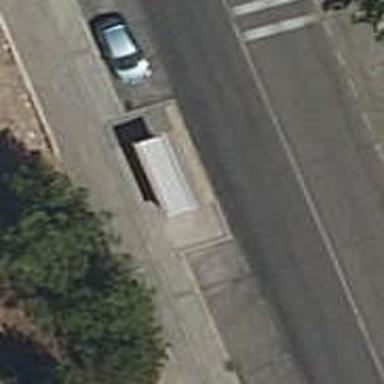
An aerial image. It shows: Bus stop with platform for public transport.